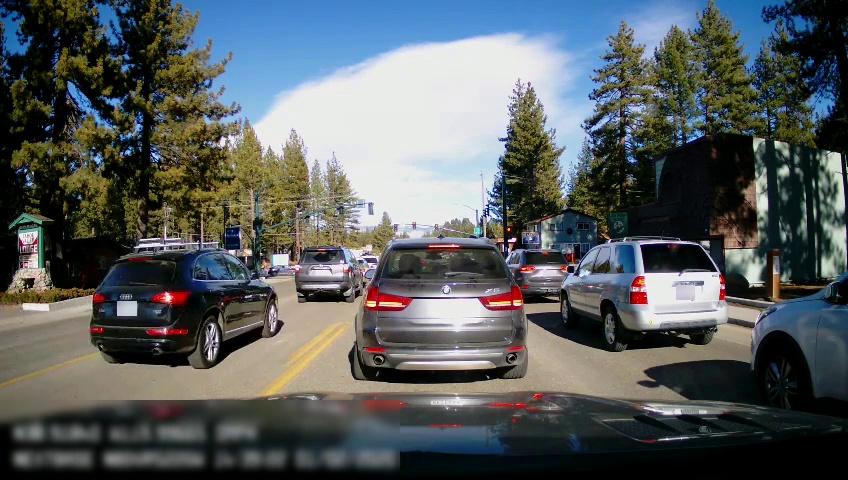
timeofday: Day
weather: Sunny
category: Drivable Space
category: Vehicles | SUV
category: Vehicles | Car
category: Vehicles | SUV
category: Vehicles | SUV
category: Vehicles | SUV
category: Vehicles | SUV
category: Vehicles | SUV
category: Vehicles | SUV
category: Lanes | Opposite Lane
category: Lanes | Current Lane
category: Lanes | Current Lane
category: Traffic | Lights
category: Traffic | Signs
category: Traffic | Lights
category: Traffic | Lights
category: Traffic | Lights